Question: I what make this chart:

But I can't find in kendo UI property to bind width for one of series.
Do you know how do it? or Could you please suggest me other library or static solution.
I have example <URL>
'''
function pieChart(percentage, size, color) {
var svgns = "http://www.w3.org/2000/svg";
var chart = document.createElementNS(svgns, "svg:svg");
chart.setAttribute("width", size);
chart.setAttribute("height", size);
chart.setAttribute("viewBox", "0 0 " + size + " " + size);
// Background circle
var back = document.createElementNS(svgns, "circle");
back.setAttributeNS(null, "cx", size / 2);
back.setAttributeNS(null, "cy", size / 2);
back.setAttributeNS(null, "r", size / 2);
var color = "#d0d0d0";
if (size > 50) {
color = "#ebebeb";
}
back.setAttributeNS(null, "fill", color);
chart.appendChild(back);
// primary wedge
var path = document.createElementNS(svgns, "path");
var unit = (Math.PI *2) / 100;
var startangle = 0;
var endangle = percentage * unit - 0.001;
var x1 = (size / 2) + (size / 2) * Math.sin(startangle);
var y1 = (size / 2) - (size / 2) * Math.cos(startangle);
var x2 = (size / 2) + (size / 2) * Math.sin(endangle);
var y2 = (size / 2) - (size / 2) * Math.cos(endangle);
var big = 0;
if (endangle - startangle > Math.PI) {
big = 1;
}
var d = "M " + (size / 2) + "," + (size / 2) + // Start at circle center
" L " + x1 + "," + y1 + // Draw line to (x1,y1)
" A " + (size / 2) + "," + (size / 2) + // Draw an arc of radius r
" 0 " + big + " 1 " + // Arc details...
x2 + "," + y2 + // Arc goes to to (x2,y2)
" Z"; // Close path back to (cx,cy)
path.setAttribute("d", d); // Set this path
path.setAttribute("fill", '#f05f3b');
chart.appendChild(path); // Add wedge to chart
// foreground circle
var front = document.createElementNS(svgns, "circle");
front.setAttribu
teNS(null, "cx", (size / 2));
front.setAttributeNS(null, "cy", (size / 2));
front.setAttributeNS(null, "r", (size * 0.17)); //about 34% as big as back circle
front.setAttributeNS(null, "fill", "#fff");
chart.appendChild(front);
return chart;
}
var c = document.getElementById('container');
c.appendChild( pieChart(30, 200 ) );
'''
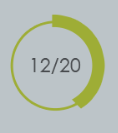
Answer: '''
var can = document.getElementById('canvas1');
var ctx = can.getContext('2d');
//ctx.arc(x,y,radius,startAngle,endAngle, anticlockwise);
ctx.beginPath()
ctx.arc(100,100,100,0,Math.PI, false); // outer (filled)
// the tip of the "pen is now at 0,100
ctx.arc(100,100,80,Math.PI,Math.PI*2, true); // outer (unfills it)
ctx.closePath();
ctx.fill();
ctx.beginPath()
ctx.fillStyle = "#c82124"; //red
ctx.arc(100,100,110,Math.PI,0, false); // outer (filled)
// the tip of the "pen is now at 0,100
ctx.arc(100,100,70,Math.PI*2,Math.PI, true); // outer (unfills it)
ctx.fill();
ctx.closePath();
'''
<URL>